Question:
There are two SO questions I found that address debugging this:
- <URL>
(1) One question recommends doing "'otool -tv | grep CFUserNotification' to the binary". Of course I changed out CFUserNotification for _deviceInfoForKey. I get this:
'''
Binary file Lexly.app/Lexly matches
'''
(2) The other question recommends doing 'otool -L Lexly.app/Lexly' on the binary. I get a list of all the frameworks I added, repeated for each architecture.
How does this help me find the external libraries that are using the 3 offending selectors?
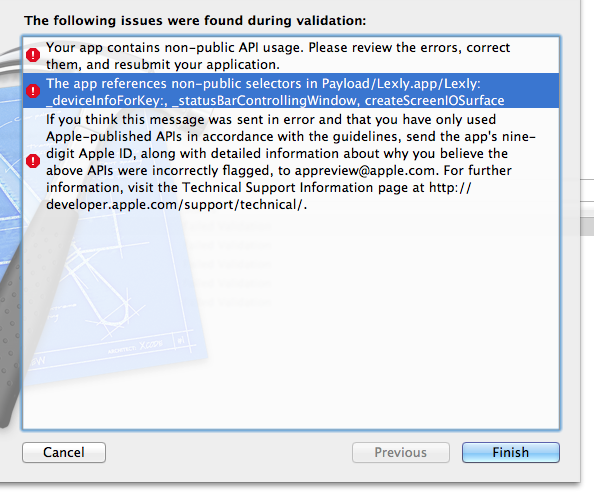
Answer: I found <URL> which explains, among other things, how to create a shell script in your project's root to find the offending selector.
Here's the script:
'''
#!/bin/bash
for match in $(grep -lR uniqueIdentifier *); do
printf "File: %s
****************************************
" "$match"
strings $match | grep --context=15 uniqueIdentifier
printf "
"
done
'''
Just replace 'uniqueIdentifier' with whatever selector you need to find.
Turns out all three of those selectors were from a beta analytics library I included months ago and wasn't even using. This was an old project I resurrected.